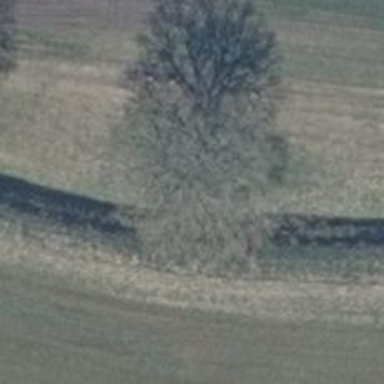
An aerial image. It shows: Beautiful tree in nature.